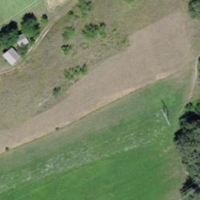
EUNIS habitat code: 24
Species observed at this site:
Libelloides coccajus
Neotinea ustulata
Issoria lathonia
Lasiommata megera
Melitaea didyma
Melampyrum arvense
Salvia pratensis